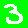
Digit: 3